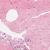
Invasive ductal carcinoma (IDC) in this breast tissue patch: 0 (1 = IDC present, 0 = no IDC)